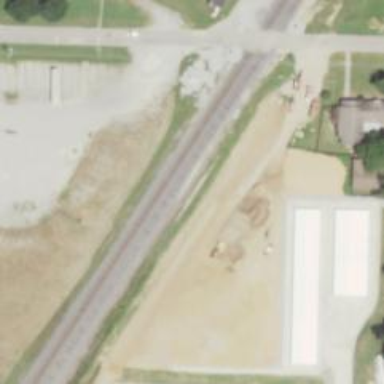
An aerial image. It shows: Railway siding with rails.